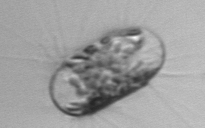
Label: Corethron_hystrix